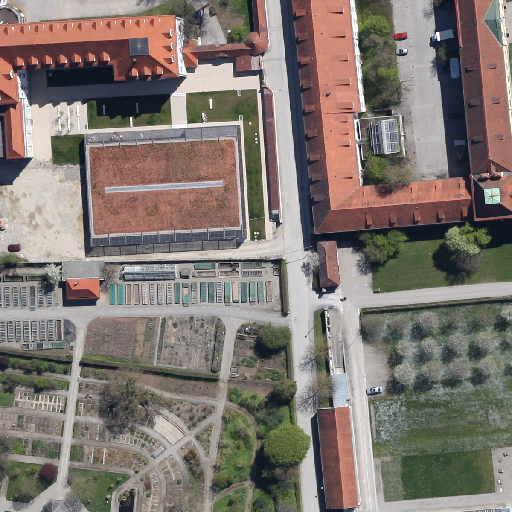
Referring expression: vehicle